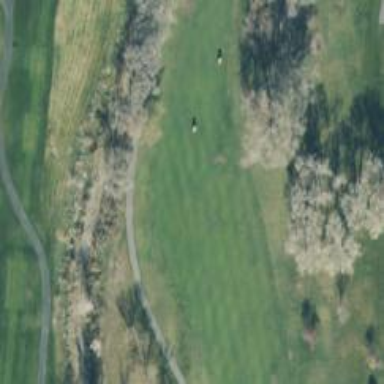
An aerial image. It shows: Golf hole.